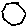
Label: hexagon